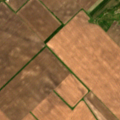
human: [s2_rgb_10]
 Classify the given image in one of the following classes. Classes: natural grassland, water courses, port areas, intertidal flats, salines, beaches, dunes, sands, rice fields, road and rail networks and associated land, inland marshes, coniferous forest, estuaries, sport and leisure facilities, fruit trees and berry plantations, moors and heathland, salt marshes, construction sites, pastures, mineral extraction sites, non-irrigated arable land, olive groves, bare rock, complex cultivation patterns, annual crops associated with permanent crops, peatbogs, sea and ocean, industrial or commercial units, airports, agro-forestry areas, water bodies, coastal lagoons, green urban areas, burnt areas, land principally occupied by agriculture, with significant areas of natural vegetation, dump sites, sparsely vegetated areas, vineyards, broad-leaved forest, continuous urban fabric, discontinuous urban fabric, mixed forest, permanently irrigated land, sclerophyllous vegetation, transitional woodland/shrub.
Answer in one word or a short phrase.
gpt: non-irrigated arable land, pastures